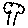
Label: tree